Aerial crown-view tile of a tropical tree (Barro Colorado Island, Panama), acquired 20250715:
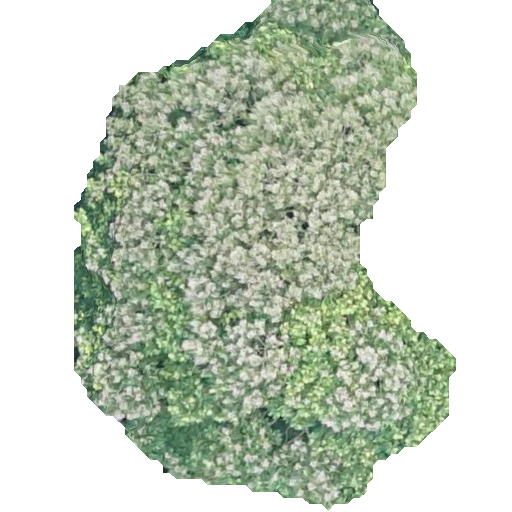
Species: Dipteryx oleifera
GBIF accepted scientific name: Dipteryx oleifera
Crown area: 207.854 m²